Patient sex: F
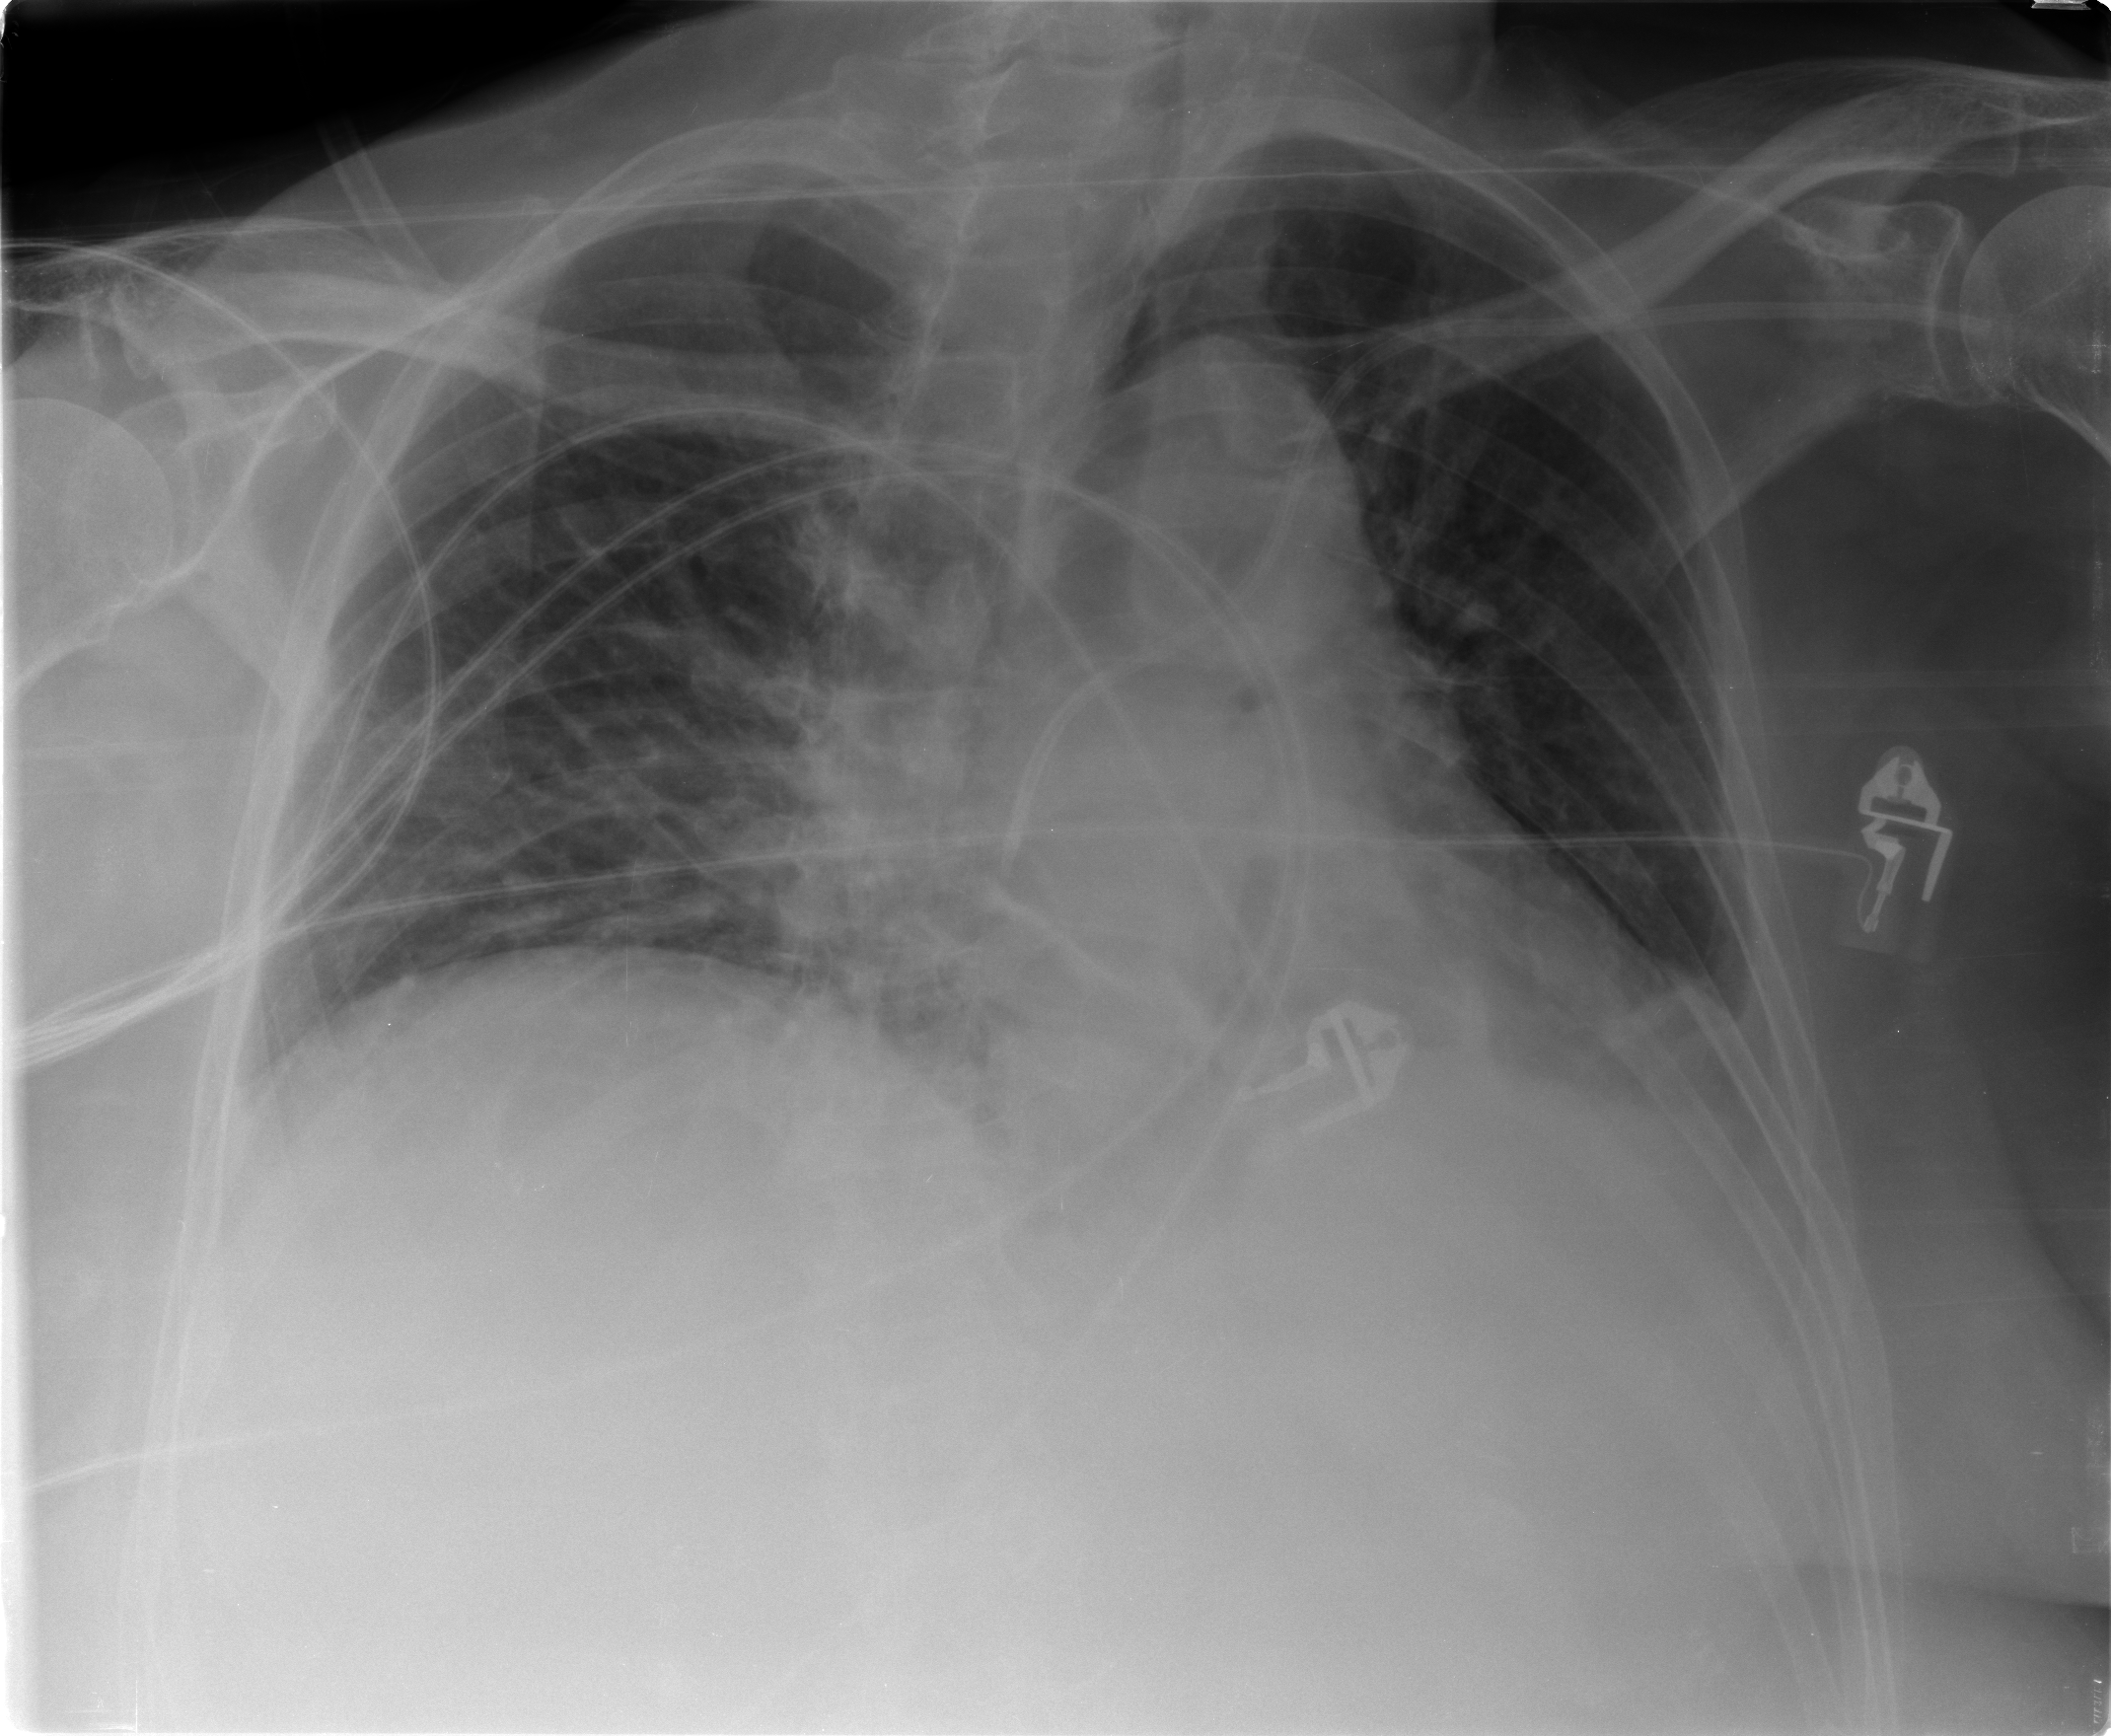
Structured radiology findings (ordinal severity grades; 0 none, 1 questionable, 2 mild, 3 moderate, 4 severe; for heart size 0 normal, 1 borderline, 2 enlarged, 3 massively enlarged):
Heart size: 1
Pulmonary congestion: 1
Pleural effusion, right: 0
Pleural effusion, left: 1
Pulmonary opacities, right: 1
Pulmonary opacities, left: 0
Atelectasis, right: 0
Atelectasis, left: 2